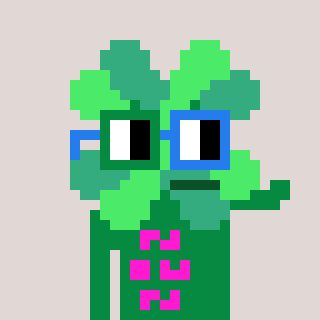
a pixel art character with square green and blue glasses, a clover-shaped head and a green-colored body on a warm background